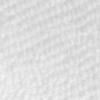
Label: no_change